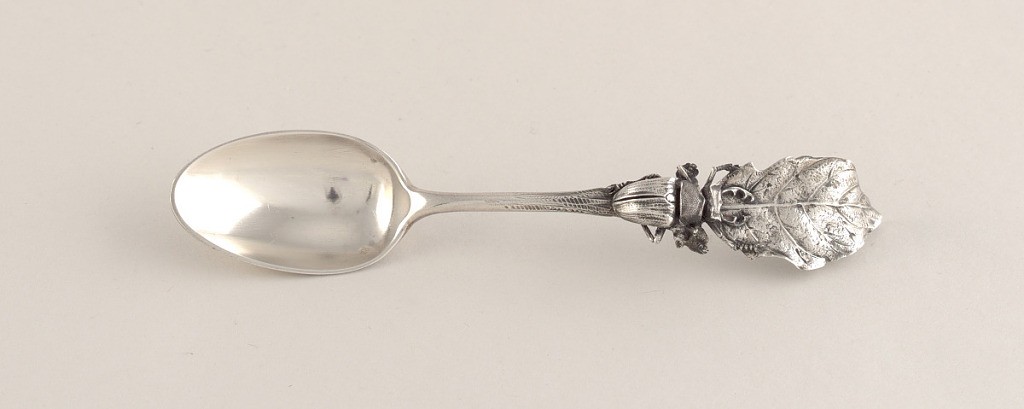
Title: Demitasse Spoon with Beetle
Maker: Charles Victor Gibert, French
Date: ca. 1890
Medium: silver
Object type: spoon
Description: Oval bowl with plain narrow stem. Stem continues to form leaf with downturned terminal and curled point. Applied oversized crawling stag beetle to base of leaf.